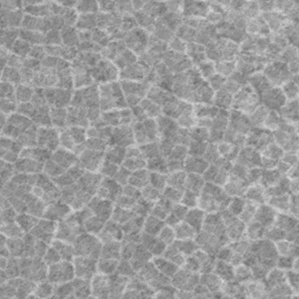
Label: frost